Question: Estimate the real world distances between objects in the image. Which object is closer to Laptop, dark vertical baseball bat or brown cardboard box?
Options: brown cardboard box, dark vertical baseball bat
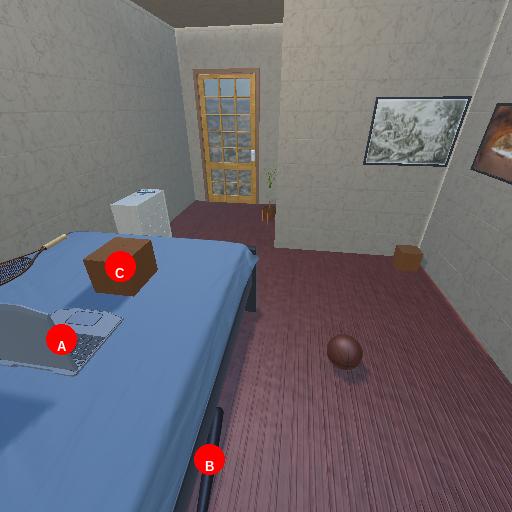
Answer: brown cardboard box